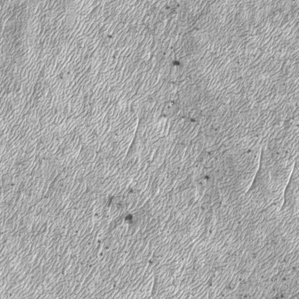
Label: frost